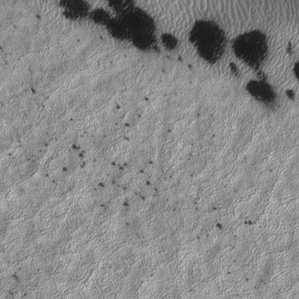
Label: frost